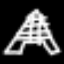
Label: The Eiffel Tower